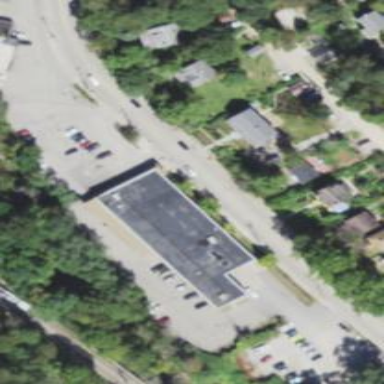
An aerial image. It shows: Public building.